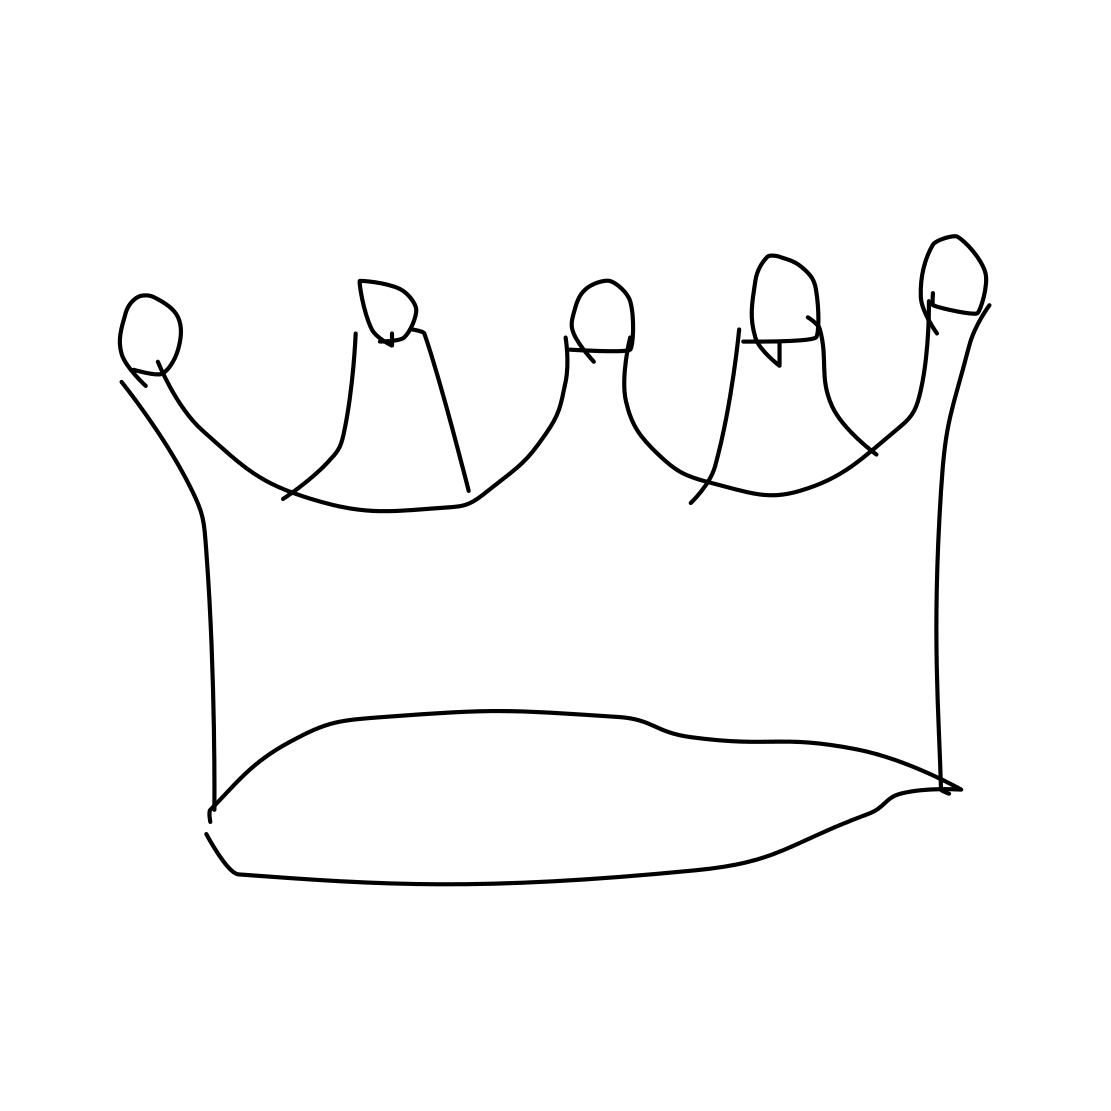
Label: crown